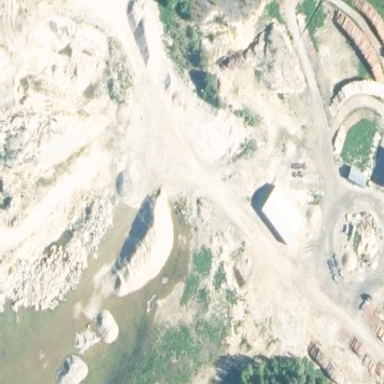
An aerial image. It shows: Quarry area.